Interaction volume radius: 5 \u00c5
Interaction volume height: 20 \u00c5
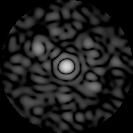
Disorder parameter: 0.6906